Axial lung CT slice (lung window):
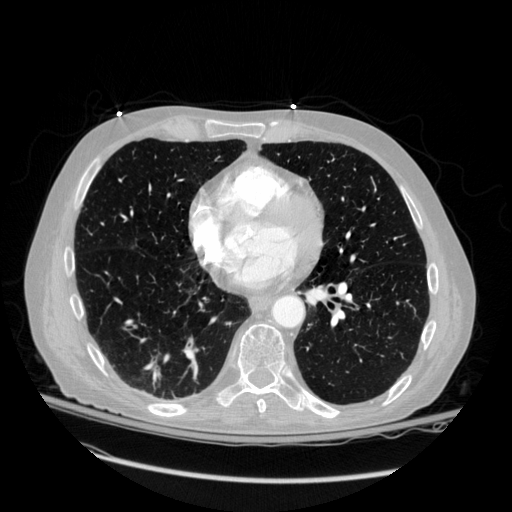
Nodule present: no